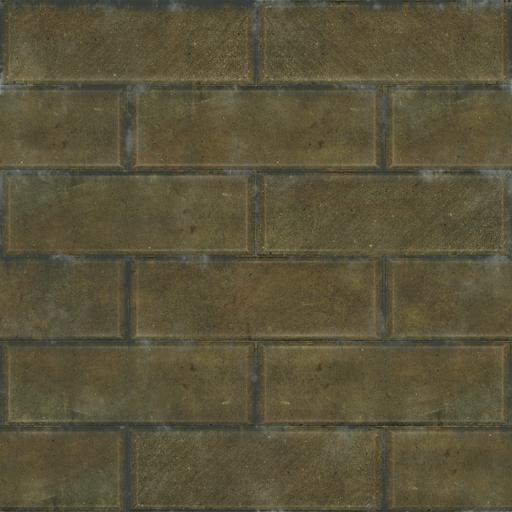
Tags: brick bricks stone wall